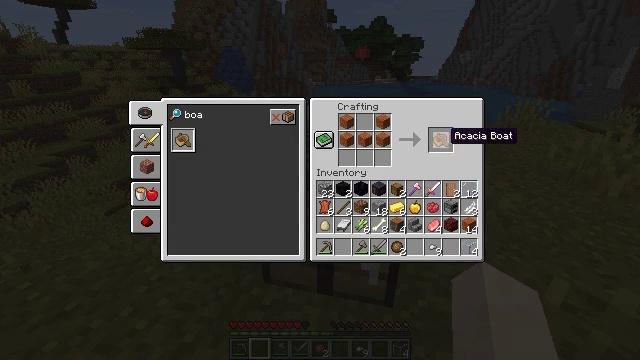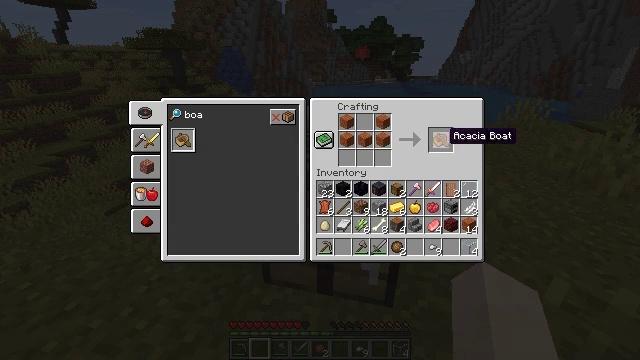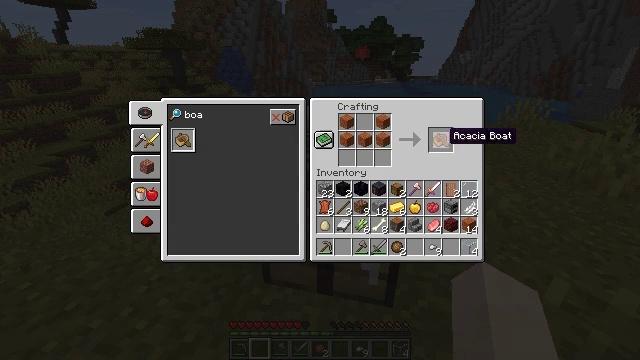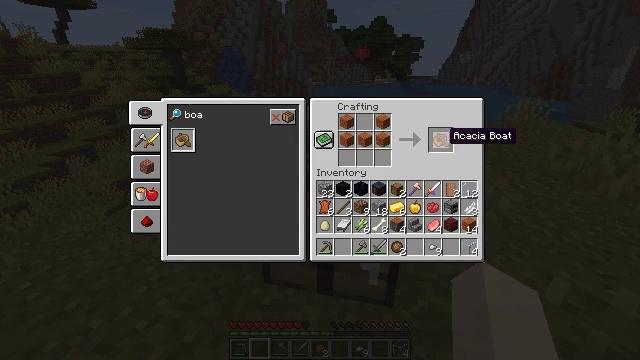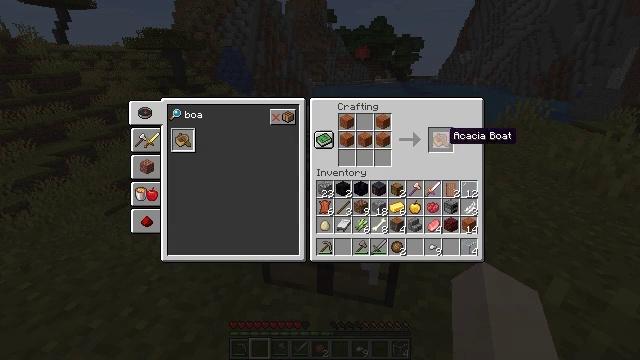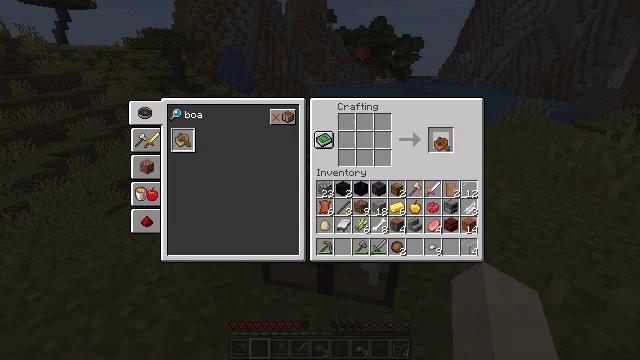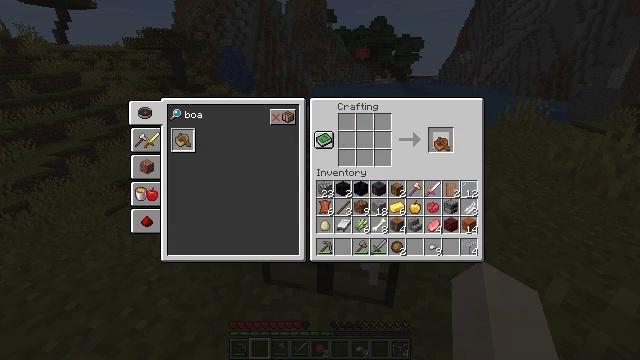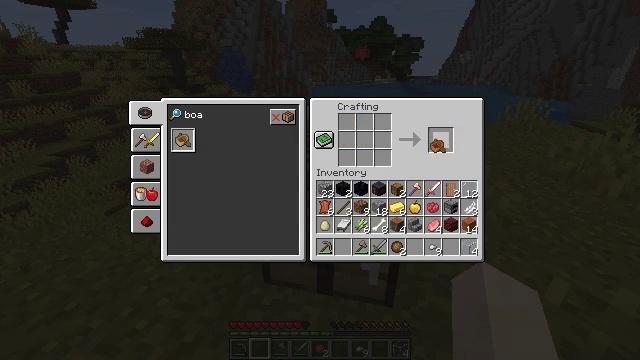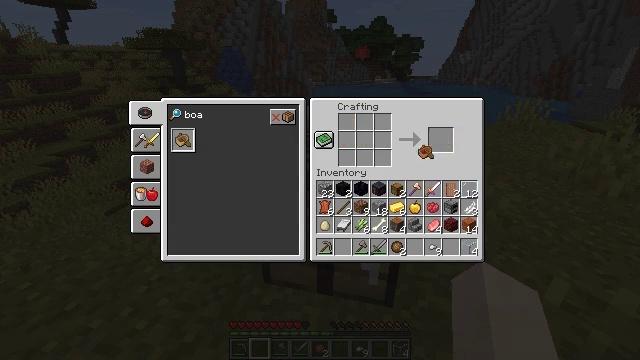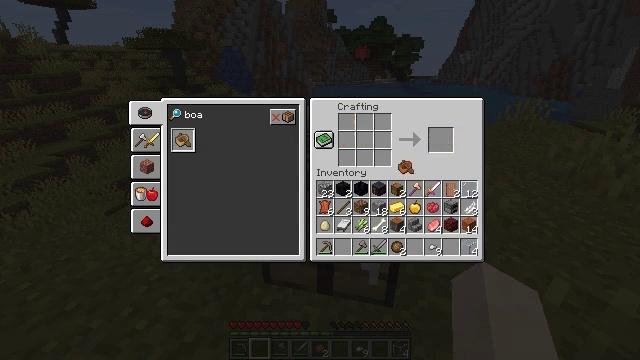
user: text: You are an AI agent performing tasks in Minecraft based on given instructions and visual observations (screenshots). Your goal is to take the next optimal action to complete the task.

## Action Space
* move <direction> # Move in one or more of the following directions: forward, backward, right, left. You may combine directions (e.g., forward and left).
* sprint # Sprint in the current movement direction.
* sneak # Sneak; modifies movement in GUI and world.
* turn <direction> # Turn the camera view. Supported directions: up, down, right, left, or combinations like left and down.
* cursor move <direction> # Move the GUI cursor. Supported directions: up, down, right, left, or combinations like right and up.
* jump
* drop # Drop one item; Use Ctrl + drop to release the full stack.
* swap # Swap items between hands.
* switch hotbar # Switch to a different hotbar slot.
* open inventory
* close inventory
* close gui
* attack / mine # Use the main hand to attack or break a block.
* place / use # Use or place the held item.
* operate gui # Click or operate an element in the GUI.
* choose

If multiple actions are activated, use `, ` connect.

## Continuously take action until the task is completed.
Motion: motion action
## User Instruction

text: Craft a acacia boat.
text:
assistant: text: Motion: no_op
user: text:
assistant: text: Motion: no_op
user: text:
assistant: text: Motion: no_op
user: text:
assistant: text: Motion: no_op
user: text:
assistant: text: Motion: operate gui
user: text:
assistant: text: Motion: operate gui
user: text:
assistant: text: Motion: no_op
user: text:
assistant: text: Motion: cursor move left
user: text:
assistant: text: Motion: cursor move left and down
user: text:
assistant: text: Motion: no_op